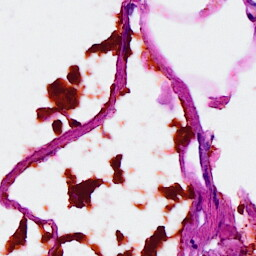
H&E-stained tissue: Breast